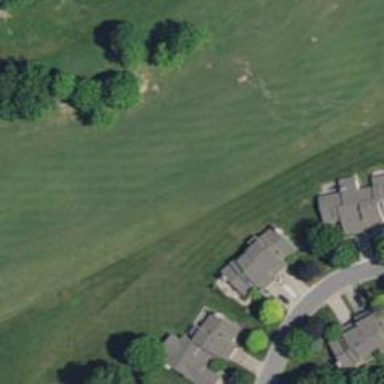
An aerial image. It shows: View of golf hole.